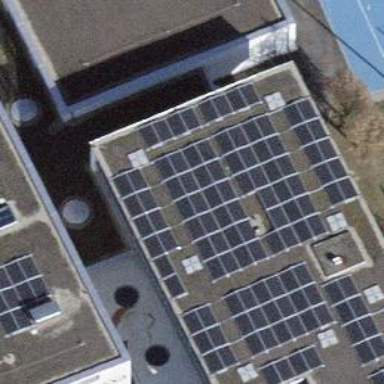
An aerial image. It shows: Solar photovoltaic panel generator.